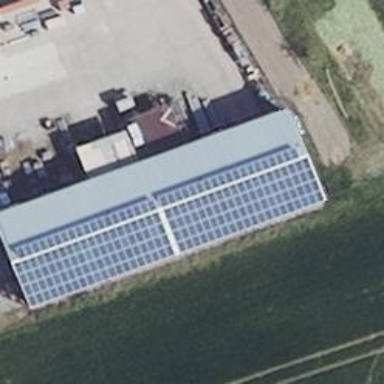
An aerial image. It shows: Small solar photovoltaic panel used as generator to produce electricity.